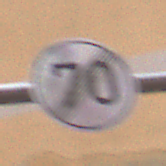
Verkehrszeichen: EndeGeschwindigkeit70
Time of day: Midday
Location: Outdoor (Urban)
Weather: Overcast
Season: NotSpecified
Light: Natural